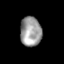
Tissue: skin
Cell type: Epithelial cells
Senescence score: 0.2426
Nuclear area (px): 620
Mean DAPI intensity: 154.468